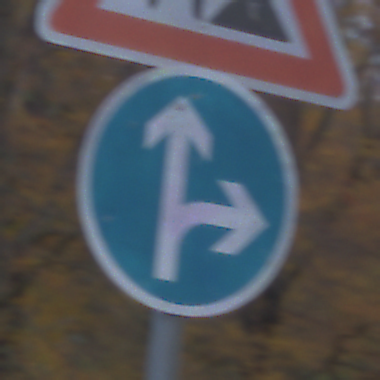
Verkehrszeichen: VorgeschriebeneFahrtrichtungGeradeausOderRechts
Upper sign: Arbeitsstelle
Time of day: SunriseSunset
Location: Outdoor (Nature)
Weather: PartlyCloudy
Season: Autumn
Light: Natural